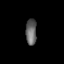
Tissue: prostate
Cell type: Endothelial cells
Senescence score: 0.7139
Nuclear area (px): 274
Mean DAPI intensity: 102.277